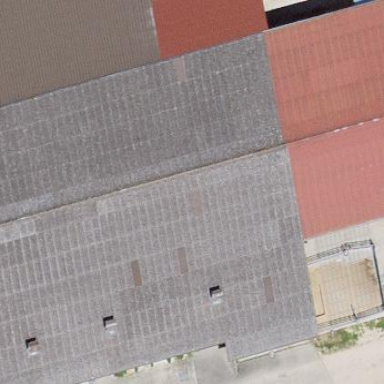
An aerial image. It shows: Barn.